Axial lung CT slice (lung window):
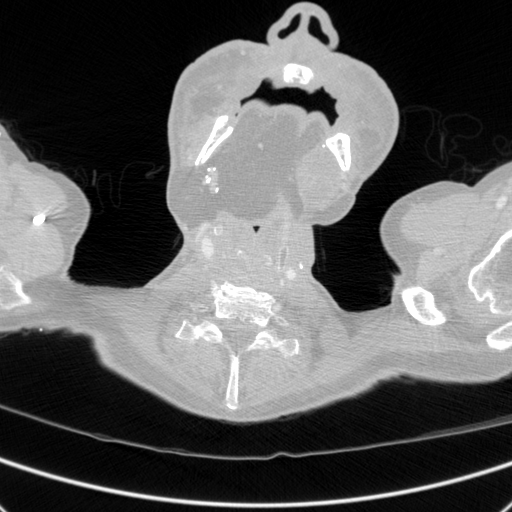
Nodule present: no